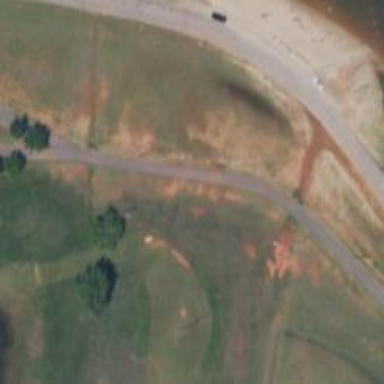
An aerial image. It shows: Disc golf tee.